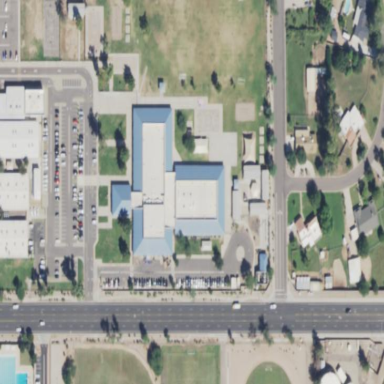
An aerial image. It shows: School building.